Question: Check this <URL> , i have implemented control,
By default in type ahead control they are not setting any max-height or height to list, but as per requirement i have to fix height of list to 110px. So, when we have longer list at a time only 4 data will be shown and rest can be seen by scrolling down.
Scrolling is working while user click on scroll up/down arrows, but it's not working with keyboard up/down keys.
The problem is explained in steps:-
1. Type something i.e "a" to get data in typeahead (list will be populated)
2. Press down-arrow key (focus will be on list item)
3. Press down-arrow key 4-5 time to go further down (When we traverse down to list, scroll is not getting moved.)
4. It always show top 4 items in list. Ideal behavior is it should shift.
User is able to scroll by clicking on scroll manually but with arrow key it's not scrolling.

'''
<!doctype html>
<html ng-app="ui.bootstrap.demo">
<head>
<script src="//ajax.googleapis.com/ajax/libs/angularjs/1.2.16/angular.js"></script>
<script src="//angular-ui.github.io/bootstrap/ui-bootstrap-tpls-0.12.0.js"></script>
<script src="example.js"></script>
<link href="//netdna.bootstrapcdn.com/bootstrap/3.1.1/css/bootstrap.min.css" rel="stylesheet">
<link href="style.css" rel="stylesheet">
</head>
<body>
<div class='container-fluid' ng-controller="TypeaheadCtrl">
<h4>Static arrays</h4>
<pre>Model: {{selected | json}}</pre>
<input type="text" ng-model="selected" typeahead="state for state in states | filter:$viewValue | limitTo:8" class="form-control">
</div>
</body>
</html>
'''
'''
.dropdown-menu{
height:110px;
overflow:auto;
}
'''
'''
$scope.states = ['Alabama', 'Alaska', 'Arizona', 'Arkansas', 'California', 'Colorado', 'Connecticut', 'Delaware', 'Florida', 'Georgia', 'Hawaii', 'Idaho', 'Illinois', 'Indiana', 'Iowa', 'Kansas', 'Kentucky', 'Louisiana', 'Maine', 'Maryland', 'Massachusetts', 'Michigan', 'Minnesota', 'Mississippi', 'Missouri', 'Montana', 'Nebraska', 'Nevada', 'New Hampshire', 'New Jersey', 'New Mexico', 'New York', 'North Dakota', 'North Carolina', 'Ohio', 'Oklahoma', 'Oregon', 'Pennsylvania', 'Rhode Island', 'South Carolina', 'South Dakota', 'Tennessee', 'Texas', 'Utah', 'Vermont', 'Virginia', 'Washington', 'West Virginia', 'Wisconsin', 'Wyoming'];
'''
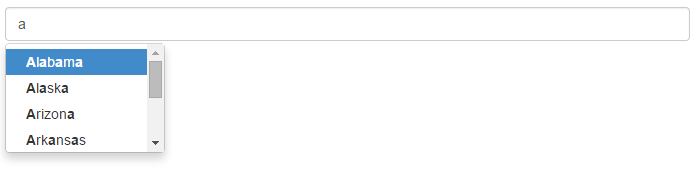
Answer: <URL>
In this I have override ui-bootstrap typeahead as suggested in the <URL>.
Following are the changes I need to make it work:
Added following line in 'typeaheadMatch' directive (line - 335 of ui.bootstrap.typeahead.js file in the plunker)
'''
element[0].focus();
'''
Added 'shouldFocus' directive (line - 314 -350)
'''
.directive('shouldFocus', function(){
return {
restrict: 'A',
link: function(scope,element,attrs){
scope.$watch(attrs.shouldFocus,function(newVal,oldVal){
element[0].scrollIntoView(false);
});
}
};
})
'''
and finally added directive in 'li' (line - 372)
'''
should-focus="isActive($index)"
'''